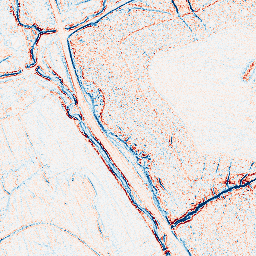
Category: edge_preserving
Decomposition family: bilateral
Decomposition parameters: d: 5
sigma_color: 75
sigma_space: 75
Upsampling method: lanczos
Upsampling parameters: scale: 4
Upsampling scale: 4